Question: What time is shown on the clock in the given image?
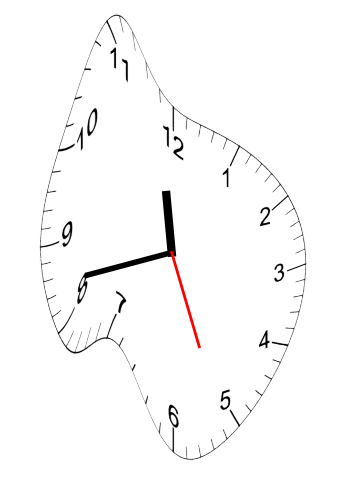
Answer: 11:42:26